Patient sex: F
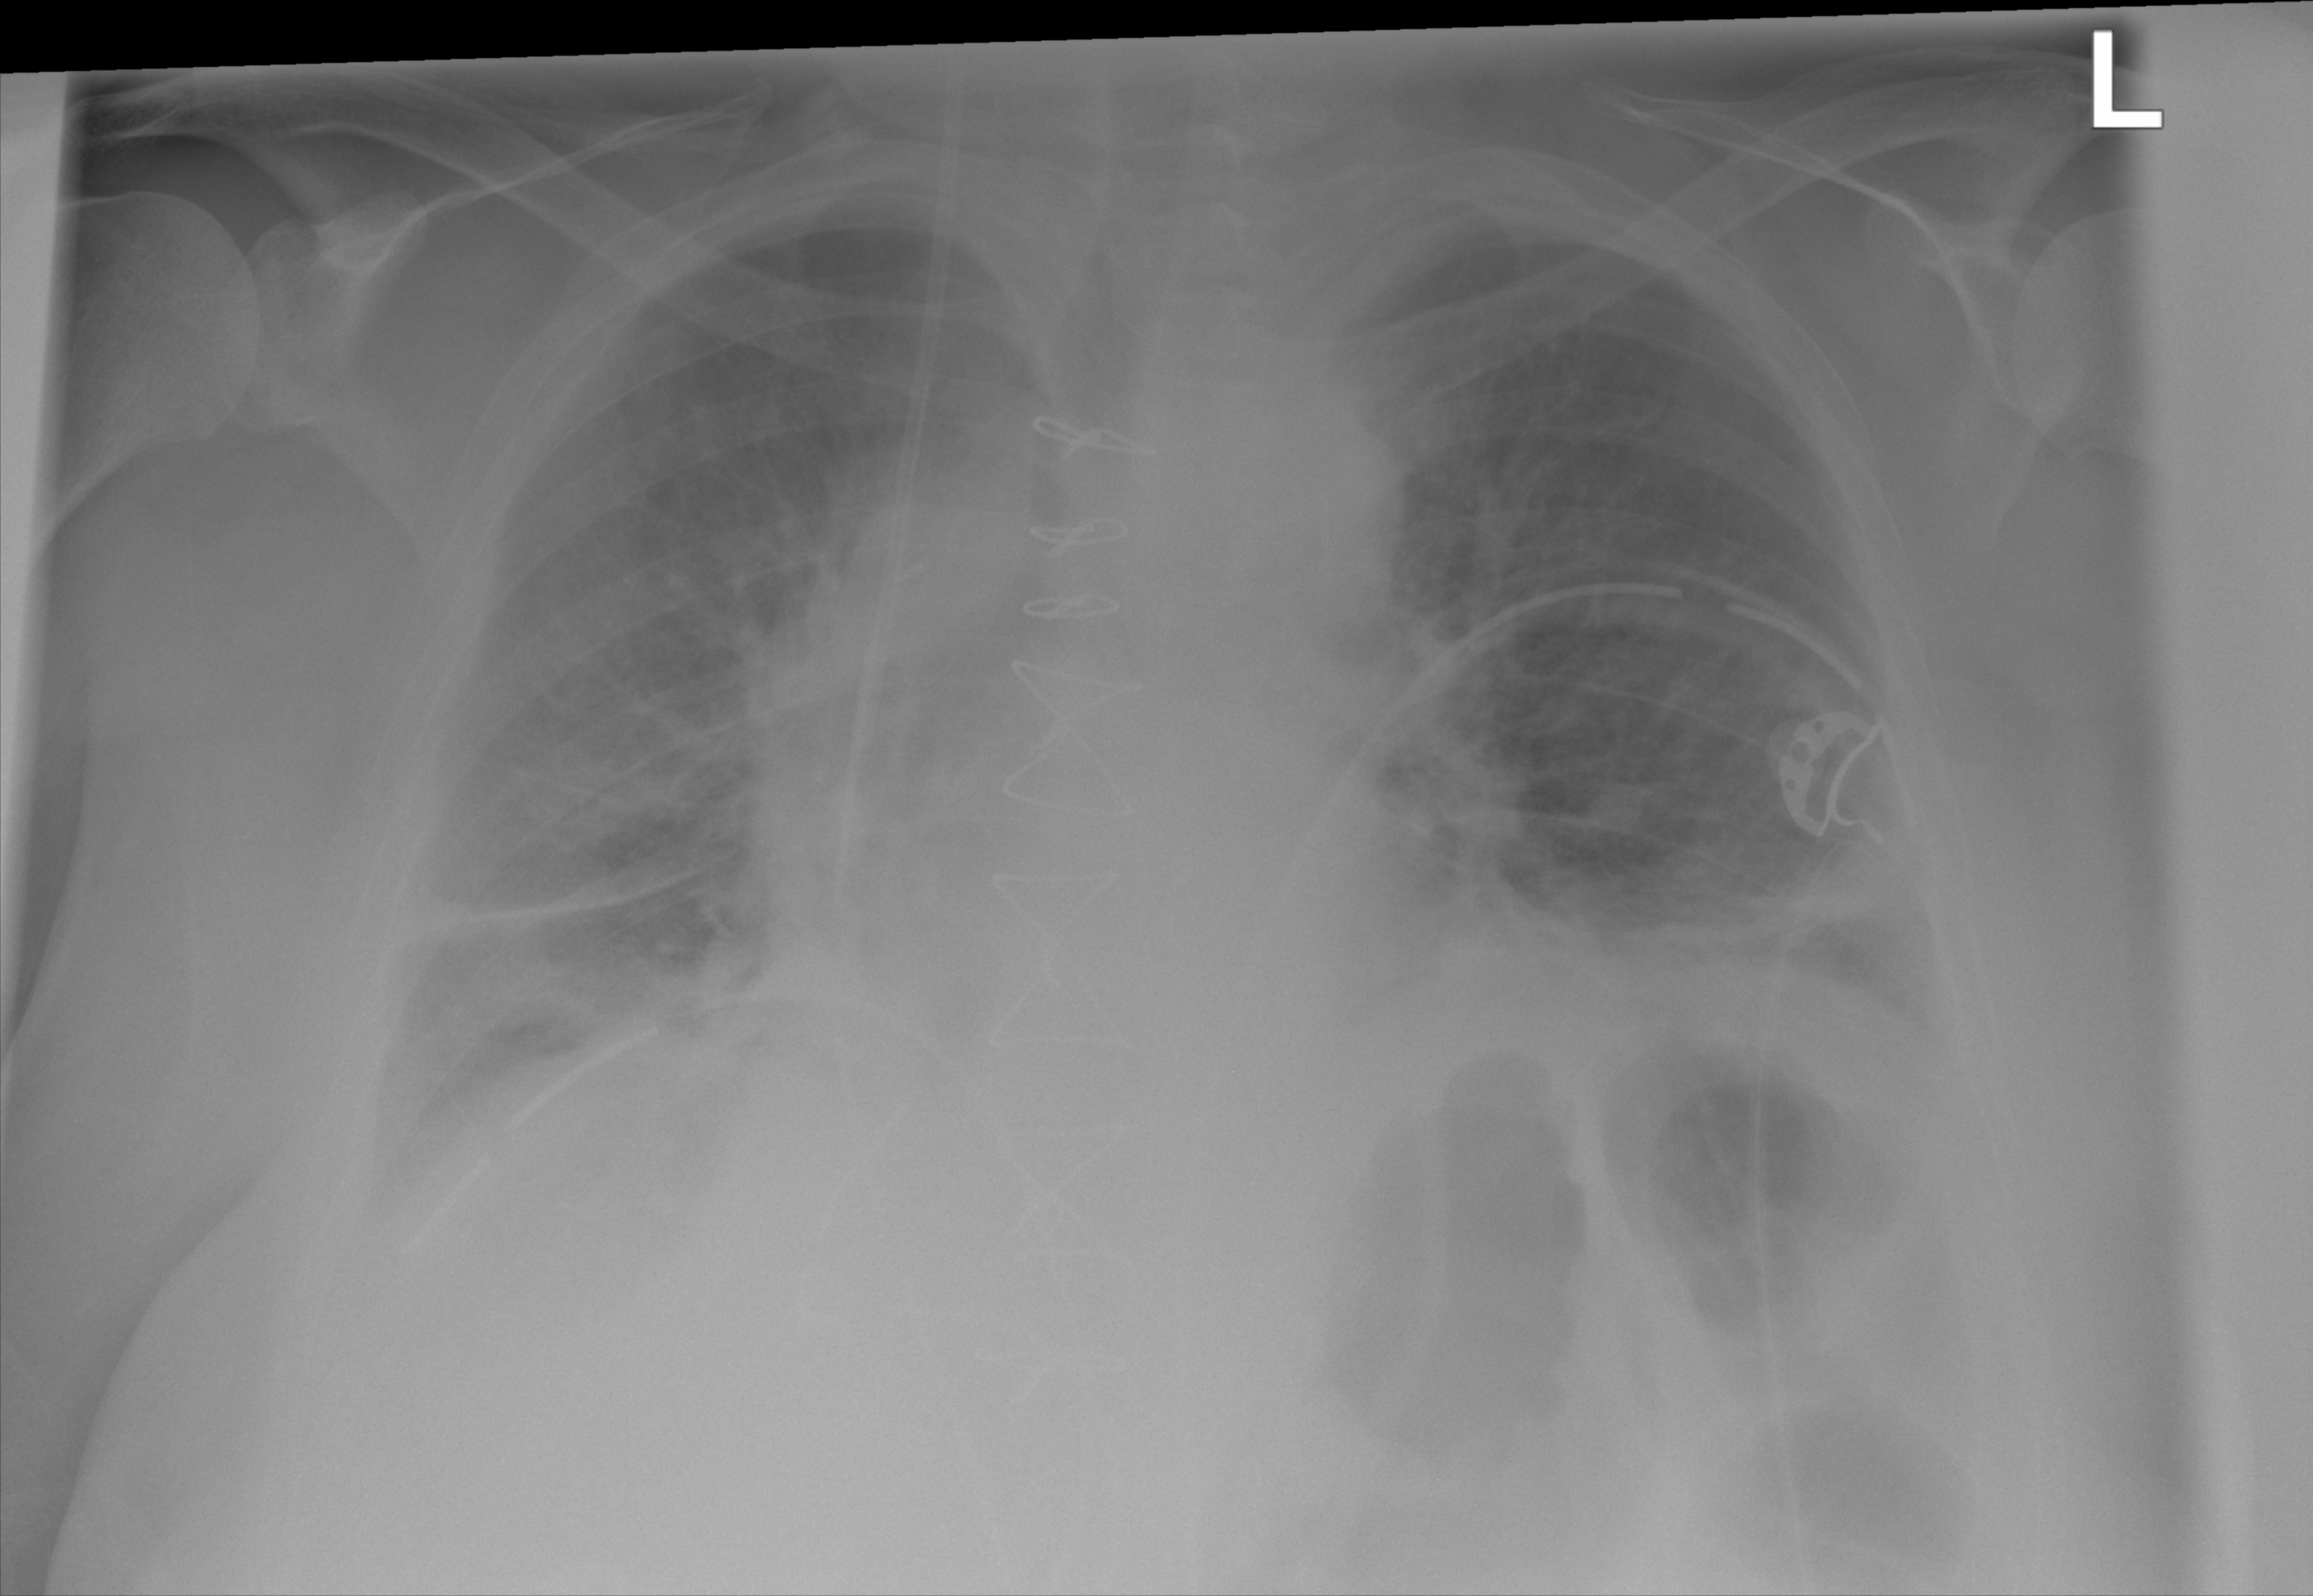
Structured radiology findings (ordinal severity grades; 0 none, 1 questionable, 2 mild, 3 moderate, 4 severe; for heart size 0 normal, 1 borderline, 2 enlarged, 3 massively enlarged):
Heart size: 0
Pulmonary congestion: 0
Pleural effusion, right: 2
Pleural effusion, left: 0
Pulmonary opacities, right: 2
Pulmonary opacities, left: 0
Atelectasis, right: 2
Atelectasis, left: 2